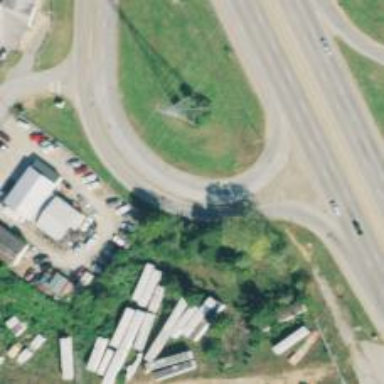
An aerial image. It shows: Trunk link highway.